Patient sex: M
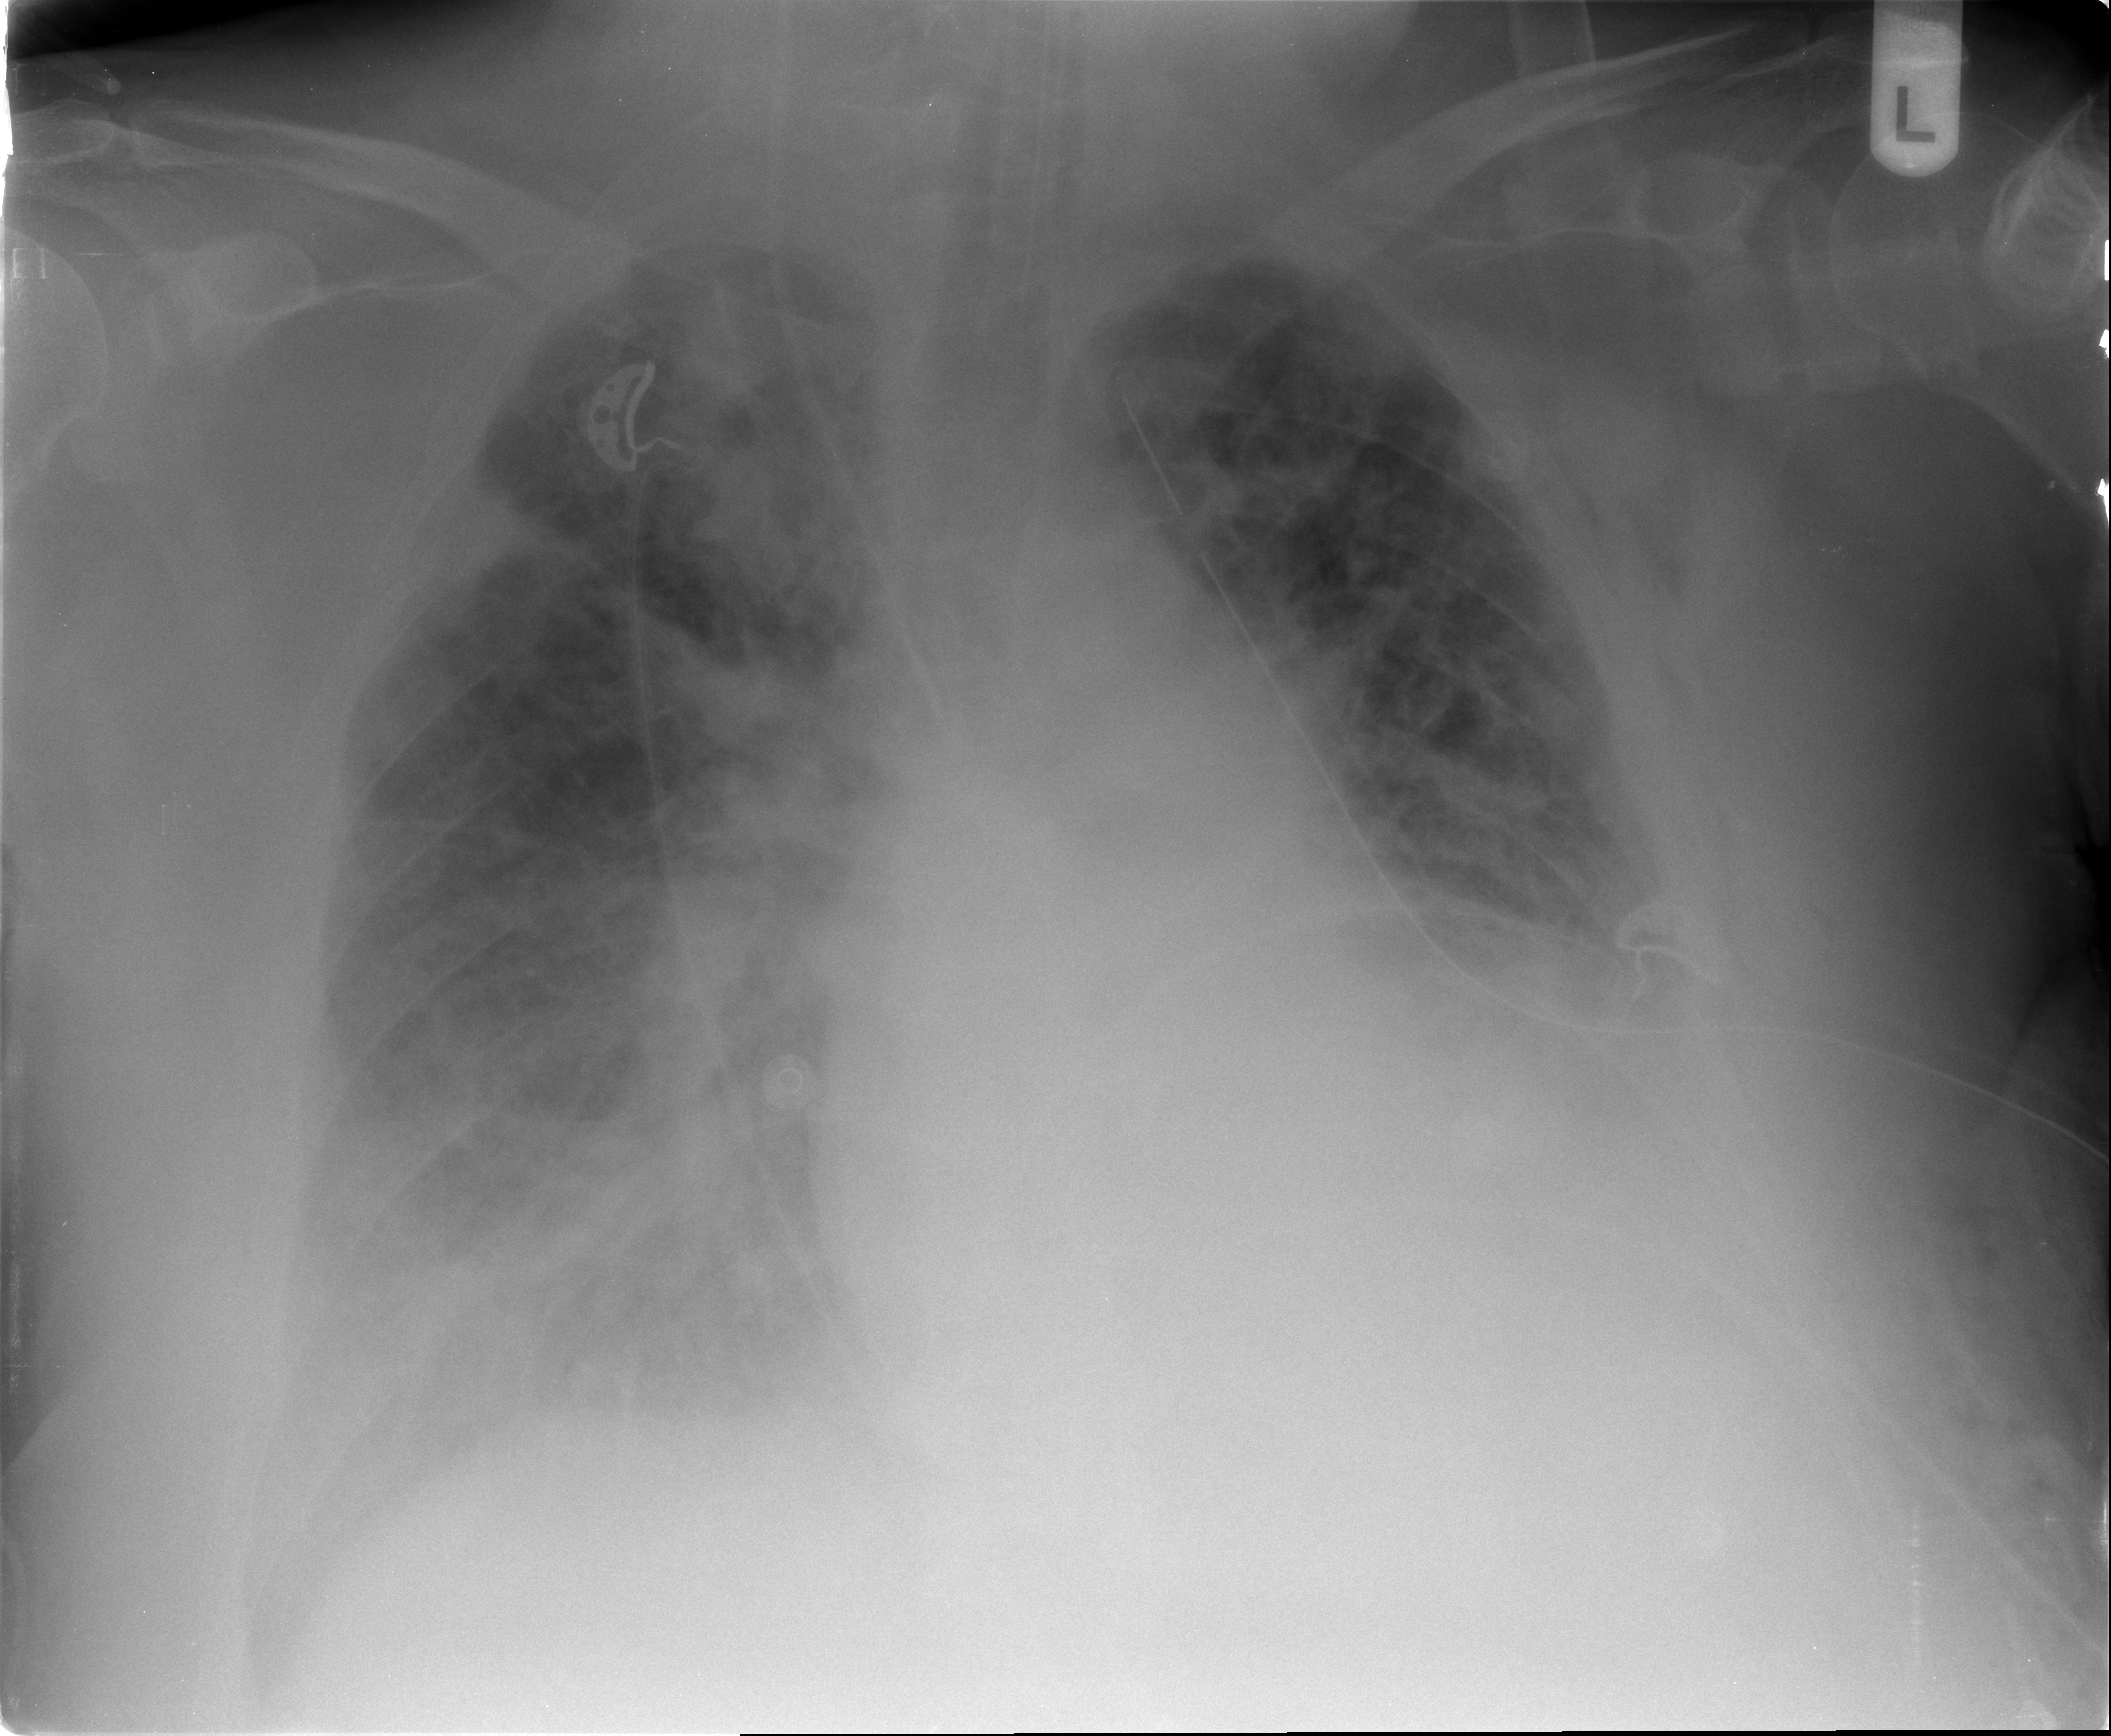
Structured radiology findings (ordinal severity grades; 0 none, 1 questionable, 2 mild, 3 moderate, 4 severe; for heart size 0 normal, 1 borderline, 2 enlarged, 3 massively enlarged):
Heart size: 2
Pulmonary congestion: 2
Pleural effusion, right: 2
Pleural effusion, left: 2
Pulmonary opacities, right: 3
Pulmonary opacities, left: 3
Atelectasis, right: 3
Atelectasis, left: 3